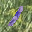
Label: 1